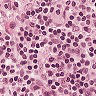
Metastatic tissue present: no